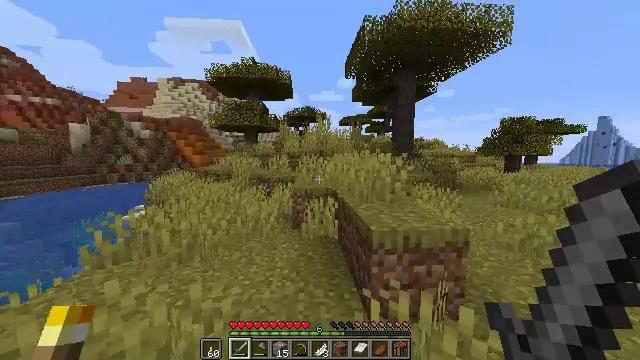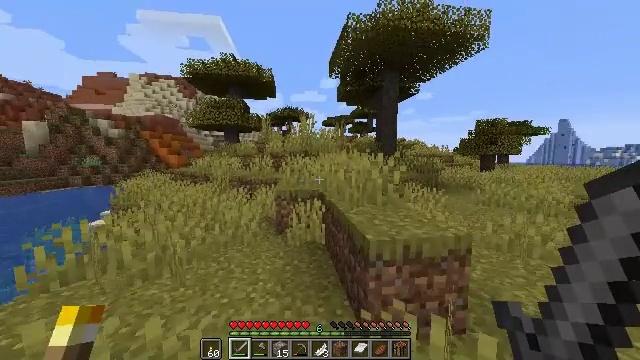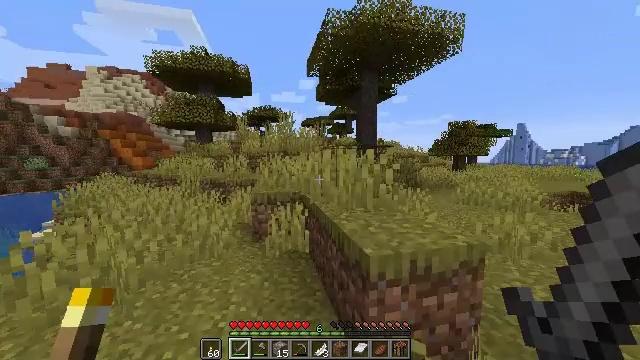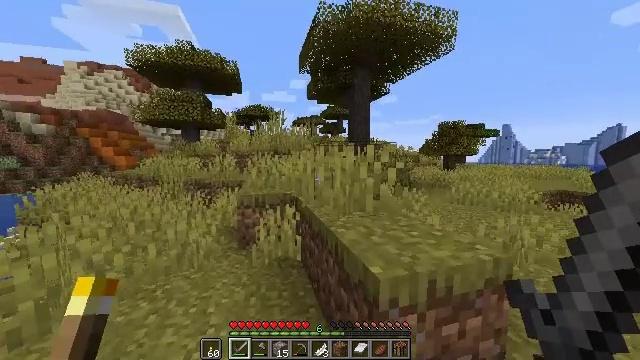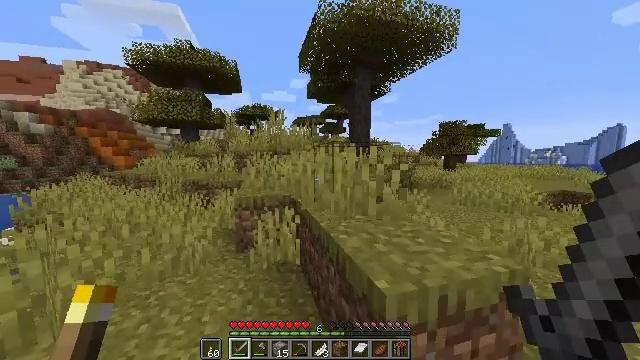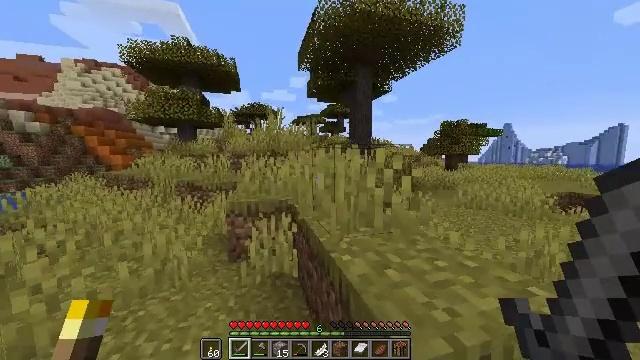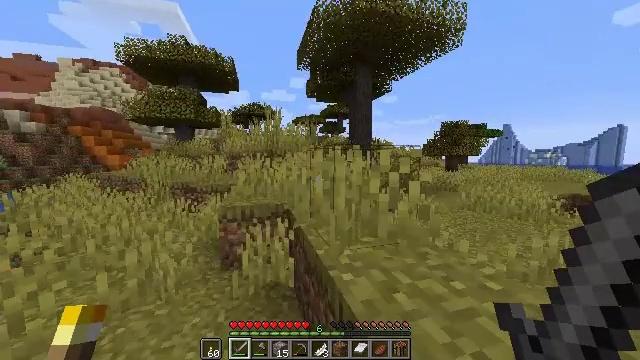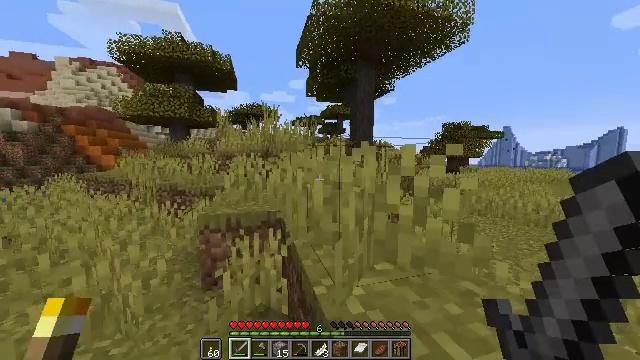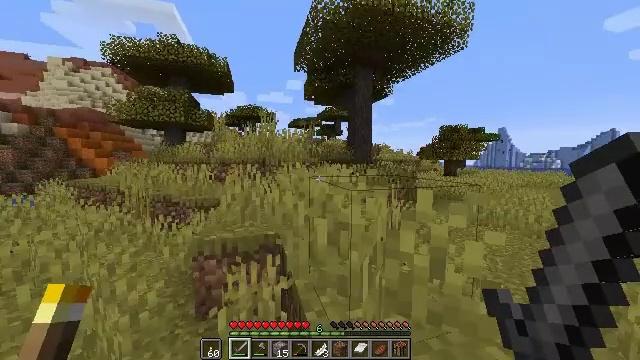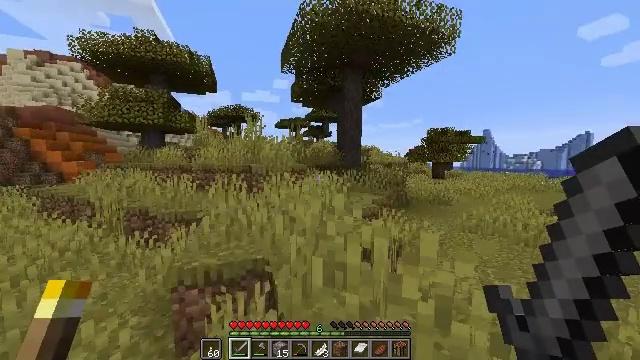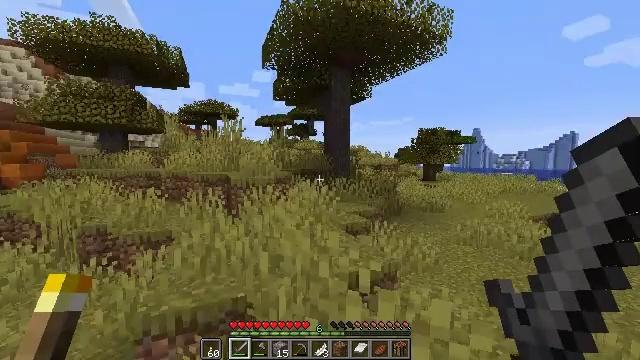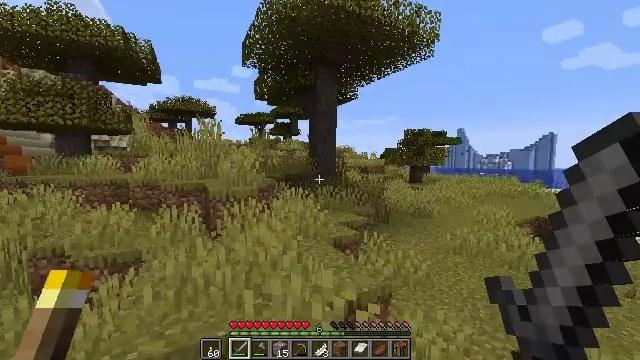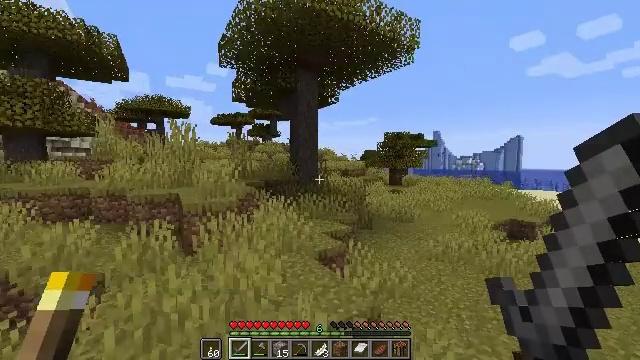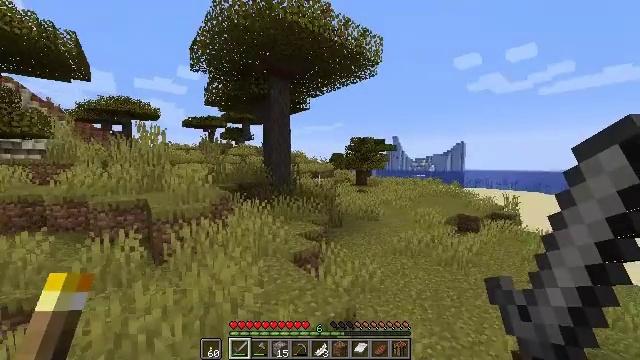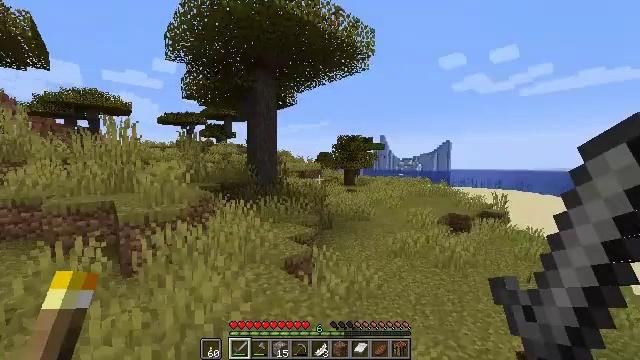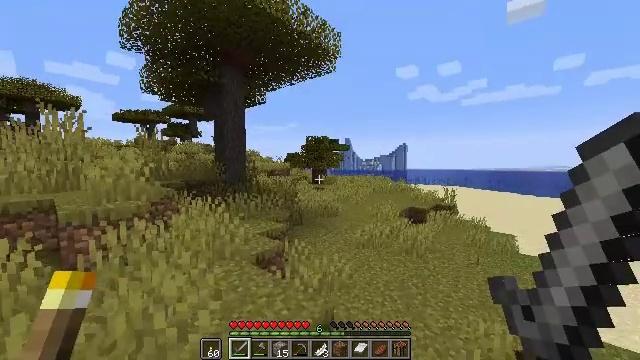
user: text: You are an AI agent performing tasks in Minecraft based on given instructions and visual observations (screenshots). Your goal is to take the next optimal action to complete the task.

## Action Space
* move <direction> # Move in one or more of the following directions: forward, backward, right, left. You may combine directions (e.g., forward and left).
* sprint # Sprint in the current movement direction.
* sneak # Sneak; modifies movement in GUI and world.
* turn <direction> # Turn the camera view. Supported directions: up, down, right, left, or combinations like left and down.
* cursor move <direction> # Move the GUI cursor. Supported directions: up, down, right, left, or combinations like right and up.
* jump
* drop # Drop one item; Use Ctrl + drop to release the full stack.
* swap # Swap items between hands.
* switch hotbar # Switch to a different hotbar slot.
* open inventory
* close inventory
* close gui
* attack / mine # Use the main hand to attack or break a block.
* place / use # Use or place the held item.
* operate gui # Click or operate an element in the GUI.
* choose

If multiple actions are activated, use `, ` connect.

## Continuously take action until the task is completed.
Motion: motion action
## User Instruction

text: Mine packed ice from icy biomes.
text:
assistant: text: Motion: move forward, sprint, turn right
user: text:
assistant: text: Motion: move forward, sprint, turn right
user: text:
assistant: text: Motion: move forward, sprint, turn right
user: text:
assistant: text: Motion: move forward, sprint
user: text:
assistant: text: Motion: move forward, sprint
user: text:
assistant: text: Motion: move forward, sprint
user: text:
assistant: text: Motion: move forward, sprint
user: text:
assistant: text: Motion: move forward, sprint, jump
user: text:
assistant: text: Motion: move forward, sprint, turn right, jump
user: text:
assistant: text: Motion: move forward, sprint, turn right, jump
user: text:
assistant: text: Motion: move forward, sprint, turn right, jump
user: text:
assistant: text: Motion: move forward, sprint, turn right, jump
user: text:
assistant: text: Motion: move forward, sprint, turn right
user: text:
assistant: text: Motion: move forward, sprint, turn right
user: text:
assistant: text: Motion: move forward, sprint, turn right
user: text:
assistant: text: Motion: move forward, sprint, turn right
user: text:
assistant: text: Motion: move forward, sprint, turn right
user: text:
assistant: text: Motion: move forward, sprint
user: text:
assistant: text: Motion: move forward, sprint
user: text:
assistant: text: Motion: move forward, sprint
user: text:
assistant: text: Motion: move forward, sprint
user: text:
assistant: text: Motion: move forward, sprint
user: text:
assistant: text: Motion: move forward, sprint
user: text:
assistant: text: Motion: move forward, sprint
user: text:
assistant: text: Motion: move forward, sprint
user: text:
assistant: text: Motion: move forward, sprint, turn left
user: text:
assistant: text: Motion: move forward, sprint, turn left
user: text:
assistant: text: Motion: move forward, sprint, turn left
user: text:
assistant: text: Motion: move forward, sprint, turn left
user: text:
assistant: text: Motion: move forward, sprint